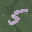
Label: 5